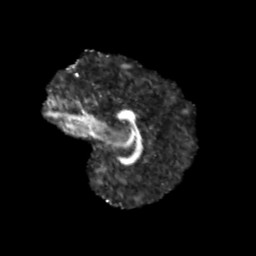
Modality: FA
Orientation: sagittal
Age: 10
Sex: female
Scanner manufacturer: siemens
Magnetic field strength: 3 T
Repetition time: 3.8 s
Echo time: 0.07 s